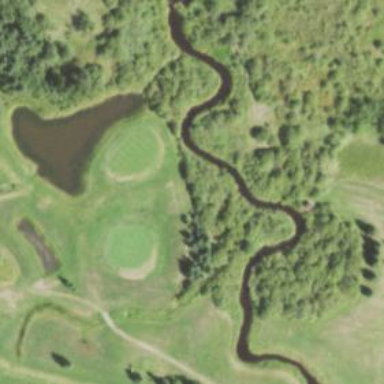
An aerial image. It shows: Scenic view of water hazard on golf course. The natural water feature adds beauty to the landscape.